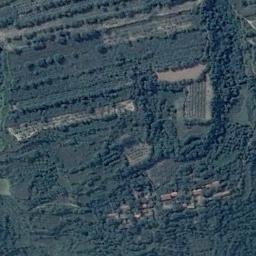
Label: terrace